Question: i plotted a flot pie chat with long labels, and it came out ugly, i thought it is possible to display the label far right away from the pie char or below the pie chart. the javascript am using is
'''
function onSuccess(series) {
var tickLabels = [];
var pieData= [];
for (var i =0;i<series.length;i++){
tickLabels.push([i,series[i][0]]);
var obj = {};
obj['label']=series[i][0];
obj['data']=series[i][1];
pieData.push(obj);
series[i][0] = i;
}
var data = [series];
var pieArea = $("#pieChart");
pieArea.css("height", "400px");
pieArea.css("width", "600px");
$.plot( $("#barChart"), data, {
series: {
bars: {
show:true,
barWidth: 0.5,
align: "center"
},
points: {
show: true
}
},
grid: {
hoverable: true,
clickable: true
},
xaxis: {
labelWidth:12,
labelAngle: 45,
ticks: tickLabels
}
} );
'''

does anyone know of any solution to this
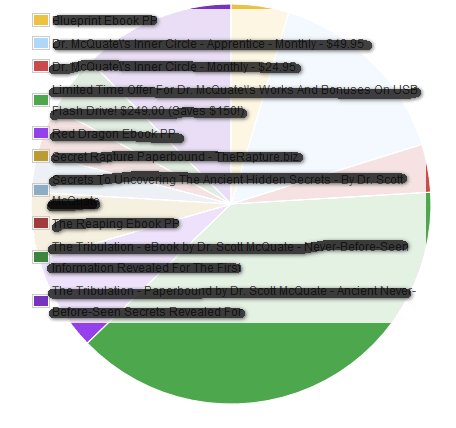
Answer: You can put the legend in a different container and place it wherever you want, using CSS.
'''
legend: {
container: '#graphLegend'
}
'''
From the API documentation:
> If you want the legend to appear somewhere else in the DOM, you can
specify "container" as a jQuery object/expression to put the legend
table into. The "position" and "margin" etc. options will then be
ignored. Note that Flot will overwrite the contents of the container.
I updated <URL> to demonstrate this alternative.